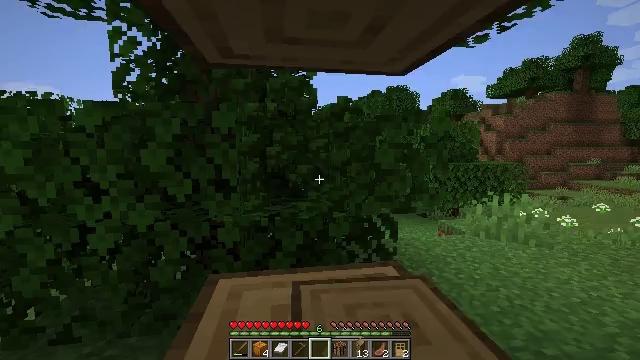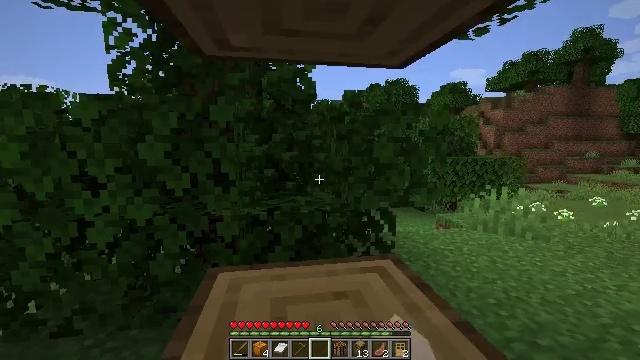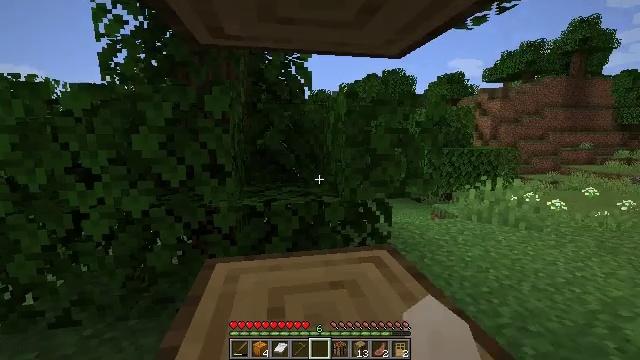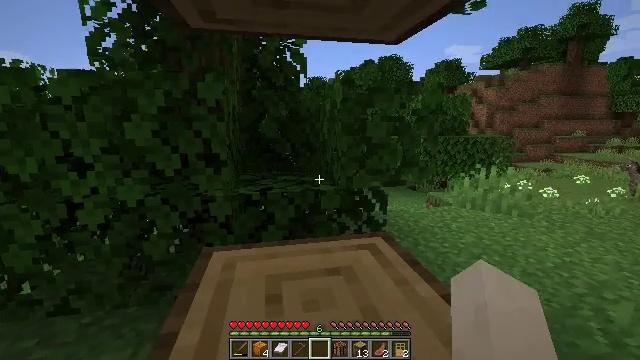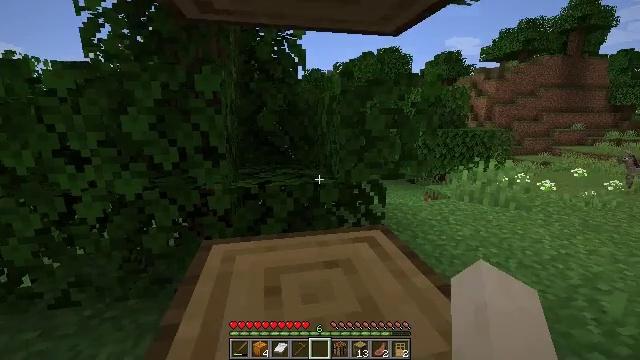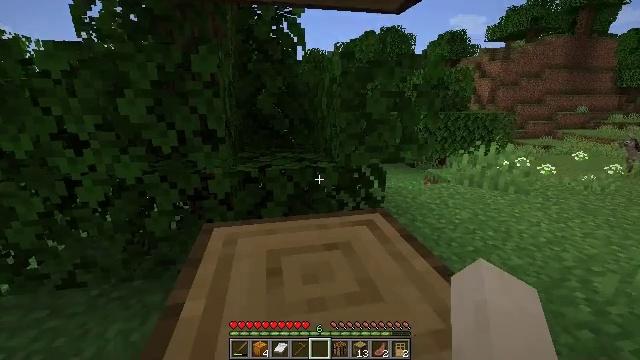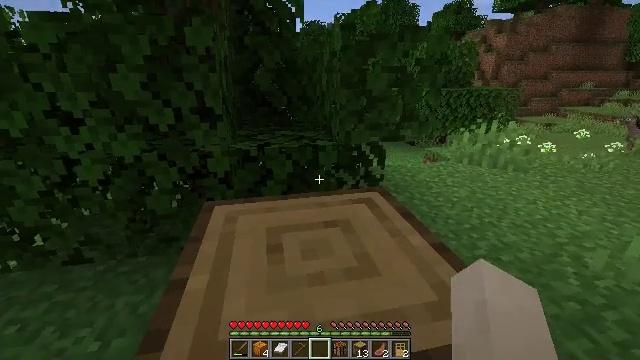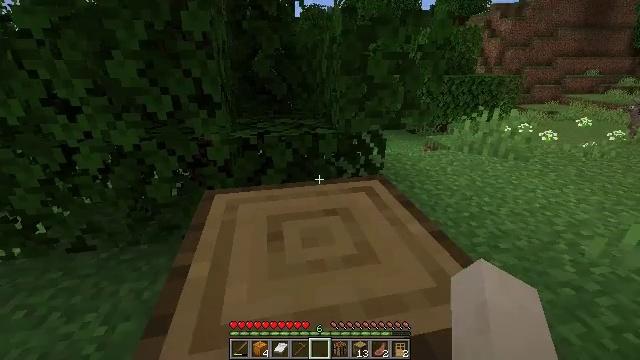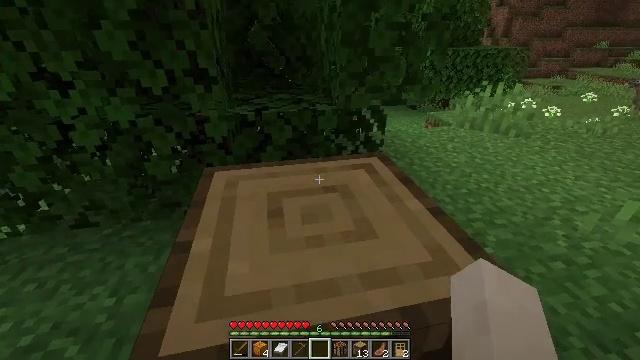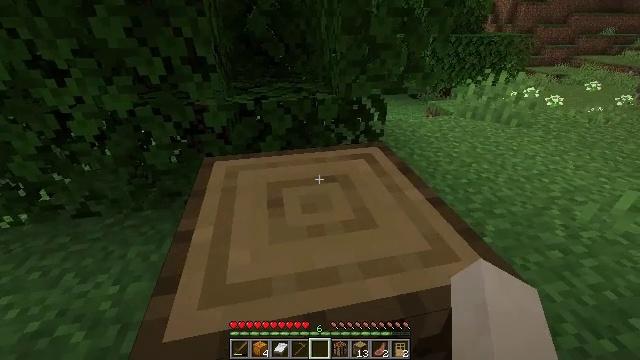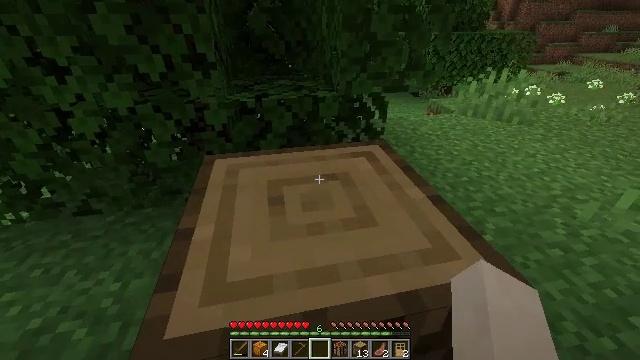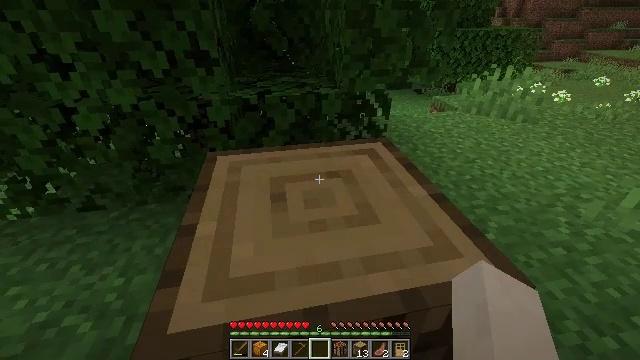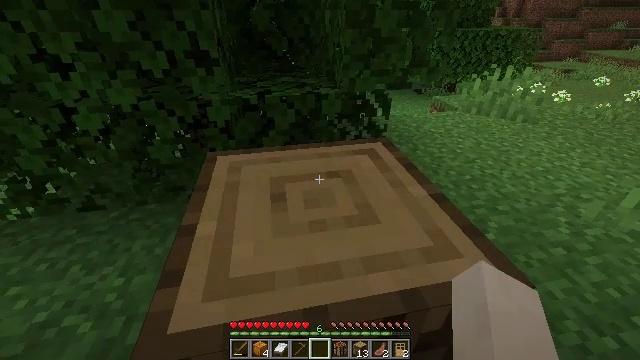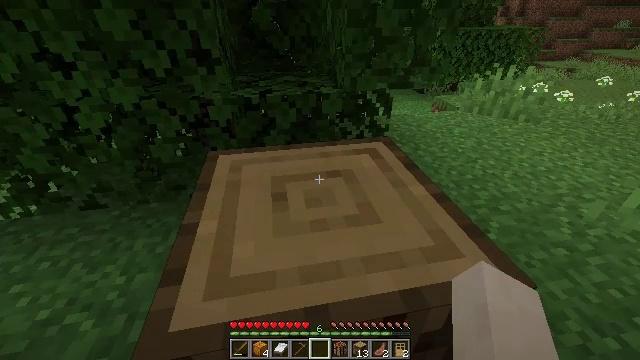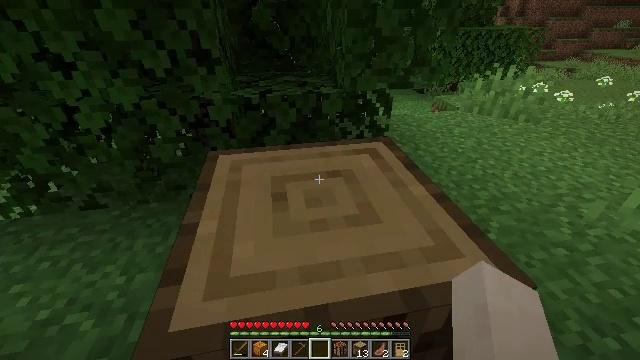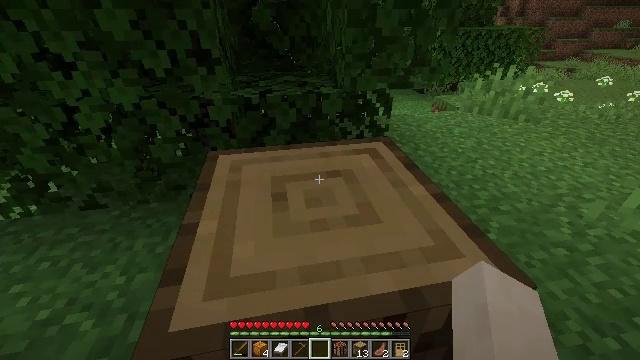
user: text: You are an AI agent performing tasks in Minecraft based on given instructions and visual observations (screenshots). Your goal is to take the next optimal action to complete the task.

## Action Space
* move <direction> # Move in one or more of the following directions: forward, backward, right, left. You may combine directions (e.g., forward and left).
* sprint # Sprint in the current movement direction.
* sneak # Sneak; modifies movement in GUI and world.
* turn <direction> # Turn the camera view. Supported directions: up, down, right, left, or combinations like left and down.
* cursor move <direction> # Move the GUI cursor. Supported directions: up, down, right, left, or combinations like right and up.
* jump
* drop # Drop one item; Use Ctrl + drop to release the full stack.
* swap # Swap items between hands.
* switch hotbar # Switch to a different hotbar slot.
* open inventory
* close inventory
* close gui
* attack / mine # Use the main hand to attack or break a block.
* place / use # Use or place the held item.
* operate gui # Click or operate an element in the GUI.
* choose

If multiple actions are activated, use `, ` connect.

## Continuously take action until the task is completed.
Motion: motion action
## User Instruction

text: Break the tree to get oak logs.
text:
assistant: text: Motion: turn down
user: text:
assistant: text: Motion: turn down
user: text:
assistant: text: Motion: turn down
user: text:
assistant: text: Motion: turn down
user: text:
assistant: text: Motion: turn down
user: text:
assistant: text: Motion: turn down
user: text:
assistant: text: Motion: turn down
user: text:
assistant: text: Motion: turn down
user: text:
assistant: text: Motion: turn down
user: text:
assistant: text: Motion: no_op
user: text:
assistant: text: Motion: no_op
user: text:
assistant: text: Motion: no_op
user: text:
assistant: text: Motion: no_op
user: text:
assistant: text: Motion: no_op
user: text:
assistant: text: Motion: no_op
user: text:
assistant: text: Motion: no_op
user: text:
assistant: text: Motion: no_op
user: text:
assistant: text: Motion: no_op
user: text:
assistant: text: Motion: no_op
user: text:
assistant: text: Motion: no_op
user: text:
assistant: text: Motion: no_op
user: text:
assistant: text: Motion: no_op
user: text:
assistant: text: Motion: no_op
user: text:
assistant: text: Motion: no_op
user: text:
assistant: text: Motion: no_op
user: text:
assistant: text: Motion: no_op
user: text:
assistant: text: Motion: no_op
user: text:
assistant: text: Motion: no_op
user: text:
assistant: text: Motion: no_op
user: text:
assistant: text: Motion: no_op